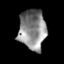
Tissue: lung
Cell type: T cells
Senescence score: 0.2353
Nuclear area (px): 1063
Mean DAPI intensity: 136.761